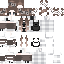
A female human skin with medium skin, wearing brown long hair dressed in a blue hoodie and brown pants, featuring a closed mouth.